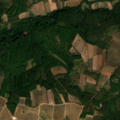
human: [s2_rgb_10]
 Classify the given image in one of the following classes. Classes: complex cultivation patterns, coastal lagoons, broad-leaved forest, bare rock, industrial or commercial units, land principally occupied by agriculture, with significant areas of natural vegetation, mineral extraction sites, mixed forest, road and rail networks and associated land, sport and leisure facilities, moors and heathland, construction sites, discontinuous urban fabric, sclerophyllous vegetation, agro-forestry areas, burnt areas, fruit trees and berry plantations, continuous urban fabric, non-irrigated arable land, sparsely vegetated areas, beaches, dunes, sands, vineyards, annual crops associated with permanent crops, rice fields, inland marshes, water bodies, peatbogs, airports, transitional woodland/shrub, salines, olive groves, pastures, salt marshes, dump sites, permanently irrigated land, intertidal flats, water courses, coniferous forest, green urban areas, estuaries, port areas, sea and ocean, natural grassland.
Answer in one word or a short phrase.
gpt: vineyards, complex cultivation patterns, land principally occupied by agriculture, with significant areas of natural vegetation, broad-leaved forest